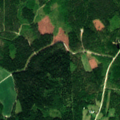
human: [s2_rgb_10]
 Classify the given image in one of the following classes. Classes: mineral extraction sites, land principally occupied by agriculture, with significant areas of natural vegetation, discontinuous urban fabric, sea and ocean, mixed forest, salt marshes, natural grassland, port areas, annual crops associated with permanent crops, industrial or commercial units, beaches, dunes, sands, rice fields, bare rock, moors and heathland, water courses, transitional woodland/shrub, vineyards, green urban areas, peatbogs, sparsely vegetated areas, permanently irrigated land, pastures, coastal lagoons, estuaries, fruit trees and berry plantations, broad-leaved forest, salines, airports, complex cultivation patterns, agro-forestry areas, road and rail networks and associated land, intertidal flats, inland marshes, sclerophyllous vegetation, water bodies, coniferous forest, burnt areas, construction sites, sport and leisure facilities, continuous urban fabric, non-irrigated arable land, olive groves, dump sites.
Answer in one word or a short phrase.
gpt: broad-leaved forest, coniferous forest, mixed forest